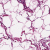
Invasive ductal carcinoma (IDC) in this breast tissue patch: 0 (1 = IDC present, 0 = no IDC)